Question: Please consider the following sample polar plot:
'''
library(plotrix)
testlen <- c(rnorm(36)*2 + 5)
testpos <- seq(0, 350, by = 10)
polar.plot(testlen, testpos, main = "Test Polar Plot",
lwd = 3, line.col = 4, rp.type = "s")
'''

I would like to add lines at angles 30 and 330 as well as 150 and 210 (from the center to the outside). I experimented with the line function but could not get it to work.
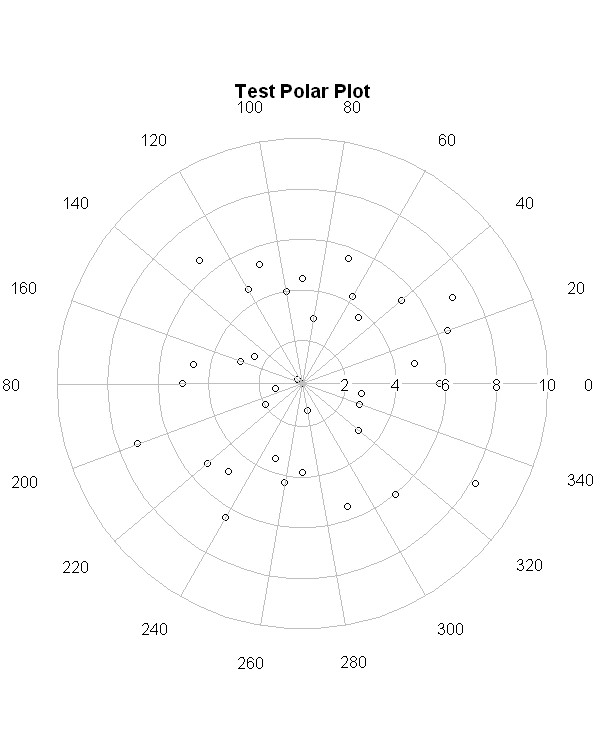
Answer: The calculations for exact placement are a bit goofy but using your test data
'''
set.seed(15)
testlen<-c(rnorm(36)*2+5)
testpos<-seq(0,350,by=10)
polar.plot(testlen,testpos,main="Test Polar Plot",
lwd=3,line.col=4,rp.type="s")
'''
You can add lines at 20,150,210,300 with
'''
add.line <- c(30,330, 150,210)/360*2*pi
maxlength <- max(pretty(range(testlen)))-min(testlen)
segments(0, 0, cos(add.line) * maxlength, sin(add.line) * maxlength,
col = "red")
'''
And that makes the following plot